The image folds the raw vibration samples of a bearing signal into a 2-D grayscale square (signal-to-image encoding). What is the most likely bearing condition (normal, inner_race, outer_race, ball)?
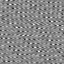
Answer: outer_race